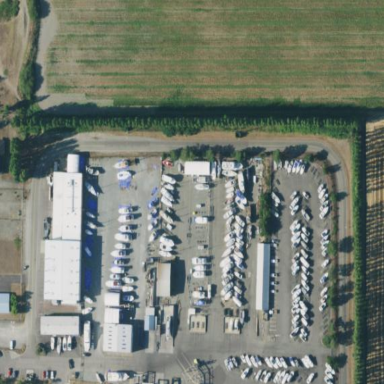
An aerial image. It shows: Boatyard located near waterway.